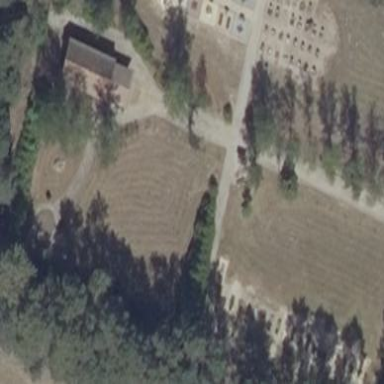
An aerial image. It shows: Grave yard.